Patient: sex M, age 43
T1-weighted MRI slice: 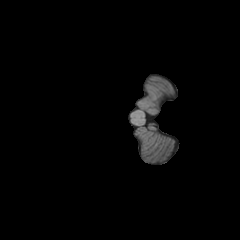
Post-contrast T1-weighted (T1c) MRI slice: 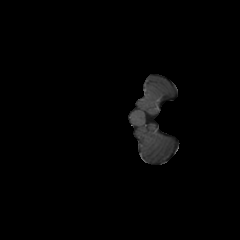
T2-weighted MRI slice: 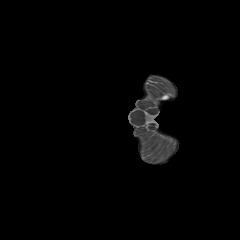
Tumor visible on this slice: no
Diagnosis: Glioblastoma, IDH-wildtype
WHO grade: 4